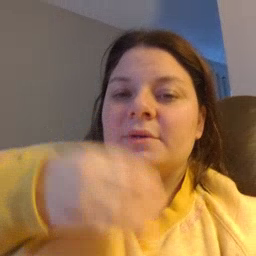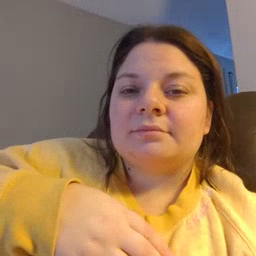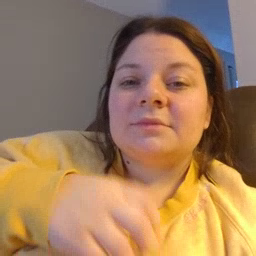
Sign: food